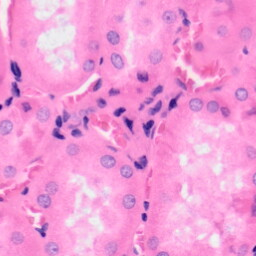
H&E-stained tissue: Kidney